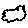
Label: cloud